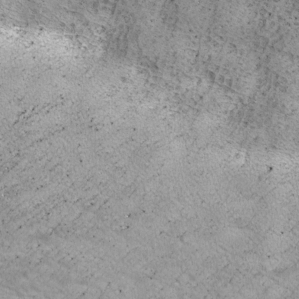
Label: non_frost